Question: I am developing a Japanese mobile site using Datebox calendar. I managed to override most of the date format and labels, but I'm not sure how to modify the title which shows the Month and Year. Instead of showing 6Yue 2013, I want it to show 2013Nian 6Yue . The two characters basically represent year and month.
I'm using Datebox version 1, and I have overriden the dateFormat and headerFormat as listed below. What am I missing here?
<URL>

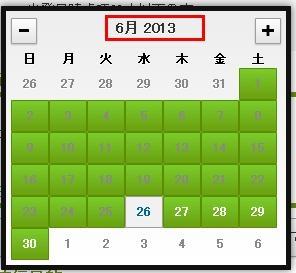
Answer: It's been a long time since I played with v1. But...
1. Think about upgrading the v2. Language files stay the same, but v2 is way, way more stable.
2. You have a couple options for headerFormat - a. you can either mess with it in the language file (which I assume you are loading, judging by the fact that english is the default). b. Override options..headerFormat. c. It looks like just setting options.headerFormat is supposed to override it too... ymmv. Like I said, it's been a while.
3. The bad news: It is possible that the calendar mode of v1 does not in fact use headerFormat - if that is the case, look for this line, around about 1421, which looks suspiciously hard-coded to me. Which means you'll need to edit the sources directly. Sorry about that.
'''
self.controlsInput.empty().html(o.lang[o.useLang].monthsOfYear[self.theDate.getMonth()] + " " + self.theDate.getFullYear());
'''
Finally, if you do decide to upgrade to v2, : the option you are looking for in v2 is 'overrideCalHeaderFormat' / 'calHeaderFormat'.